I will show an image sequence of human cooking. I have annotated the images with numbered circles. Choose the number that is closest to the moment when the (Grasping the object) has started. You are a five-time world champion in this game. Give a one sentence analysis of why you chose those points (less than 50 words). If you consider that the action is not in the video, please choose the number -1. Provide your answer at the end in a json file of this format: {"points": []}
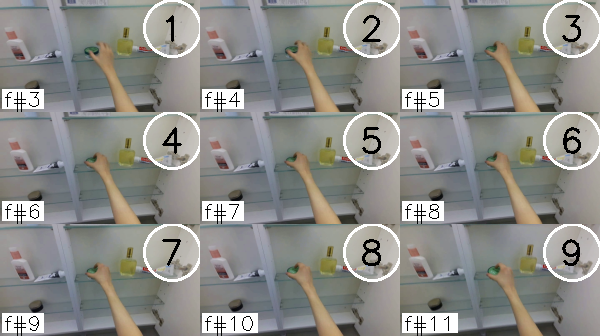
Frame 3 shows the clearest moment of hand-object contact.
{"points": [3]}